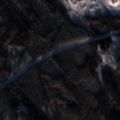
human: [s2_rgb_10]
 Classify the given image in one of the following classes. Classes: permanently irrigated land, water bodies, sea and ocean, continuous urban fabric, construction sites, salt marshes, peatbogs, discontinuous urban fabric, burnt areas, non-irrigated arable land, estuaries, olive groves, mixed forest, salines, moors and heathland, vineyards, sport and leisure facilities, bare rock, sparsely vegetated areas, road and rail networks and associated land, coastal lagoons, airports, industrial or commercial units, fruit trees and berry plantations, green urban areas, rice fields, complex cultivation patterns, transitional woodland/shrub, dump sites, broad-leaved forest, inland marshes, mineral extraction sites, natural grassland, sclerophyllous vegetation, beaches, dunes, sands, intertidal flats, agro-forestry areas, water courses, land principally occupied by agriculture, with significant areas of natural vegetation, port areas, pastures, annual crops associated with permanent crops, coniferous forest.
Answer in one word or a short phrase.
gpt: coniferous forest, mixed forest, transitional woodland/shrub